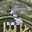
Label: 5